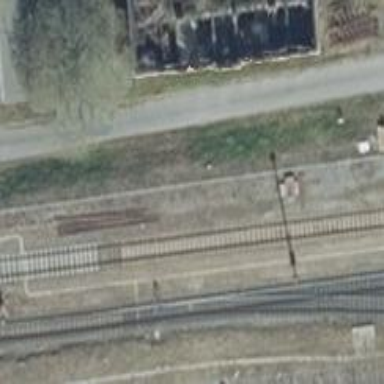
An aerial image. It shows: Abandoned railway yard is depicted.